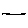
Label: line